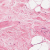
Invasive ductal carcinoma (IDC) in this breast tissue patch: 0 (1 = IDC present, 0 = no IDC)